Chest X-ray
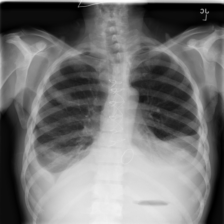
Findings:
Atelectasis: positive
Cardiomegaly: negative
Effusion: positive
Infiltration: negative
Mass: positive
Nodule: negative
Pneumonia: negative
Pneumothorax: negative
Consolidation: negative
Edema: negative
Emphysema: negative
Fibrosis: negative
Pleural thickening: positive
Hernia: negative